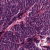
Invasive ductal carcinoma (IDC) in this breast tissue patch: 1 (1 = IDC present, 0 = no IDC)